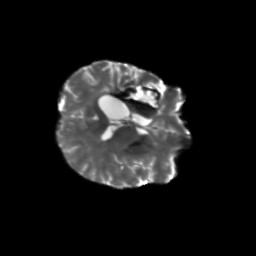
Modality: T2w
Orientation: axial
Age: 44
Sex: female
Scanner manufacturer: siemens
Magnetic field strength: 3 T
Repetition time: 5.47 s
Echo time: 0.0854 s